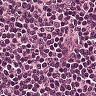
Metastatic tissue present: no